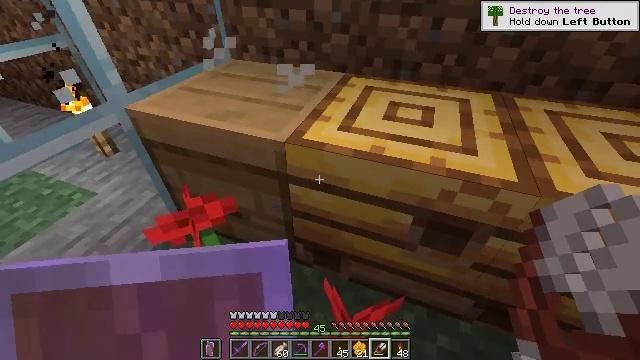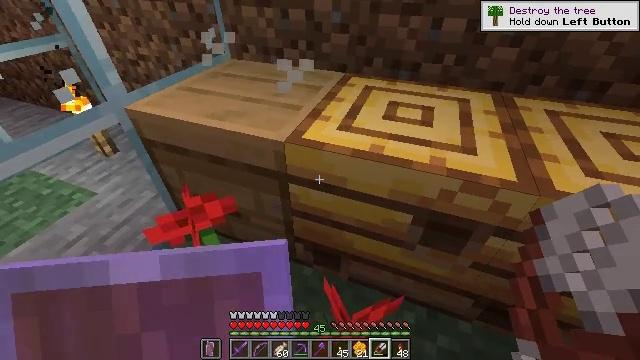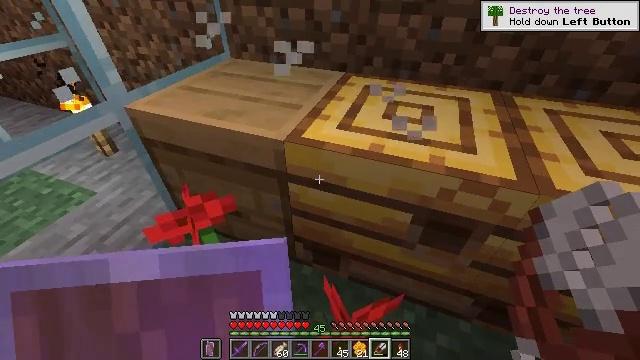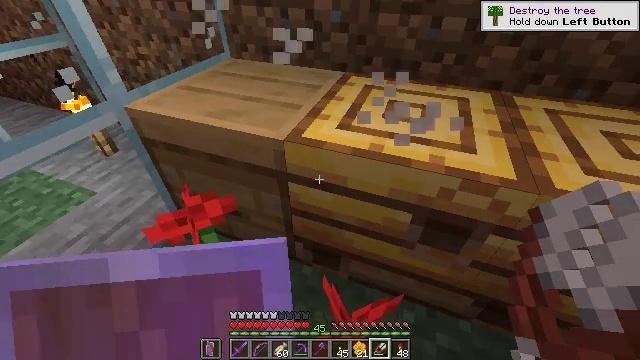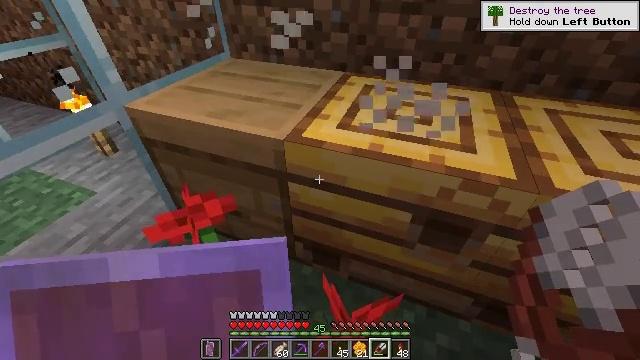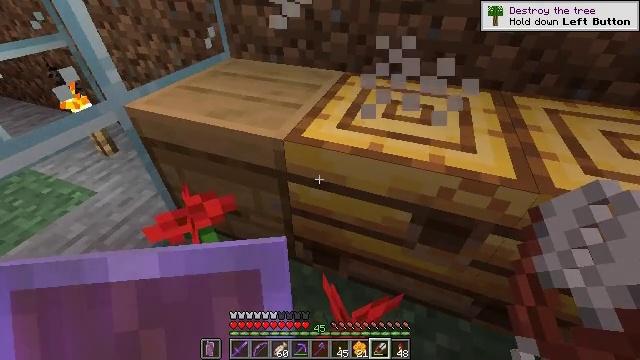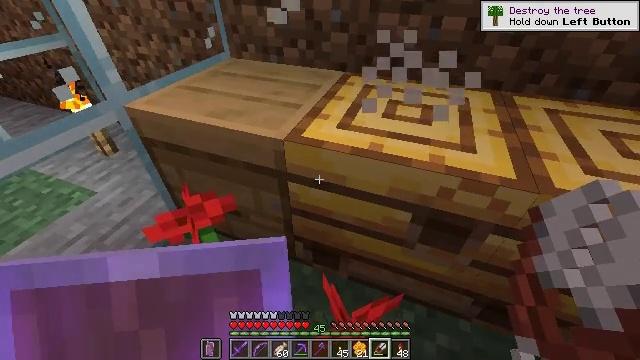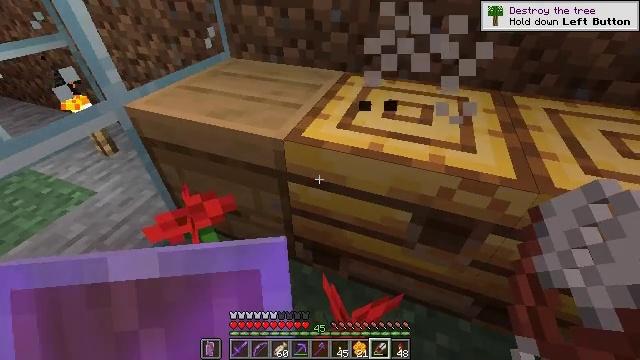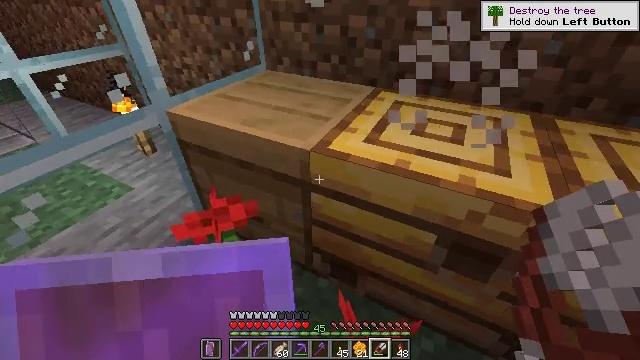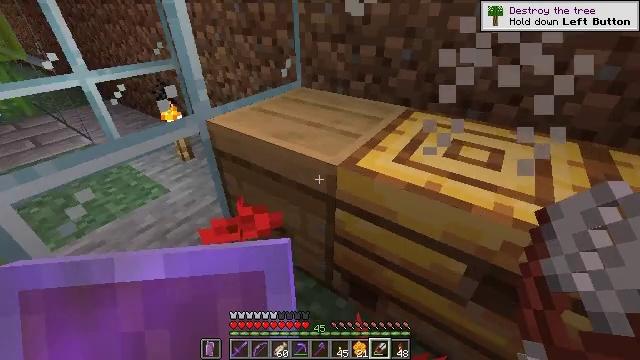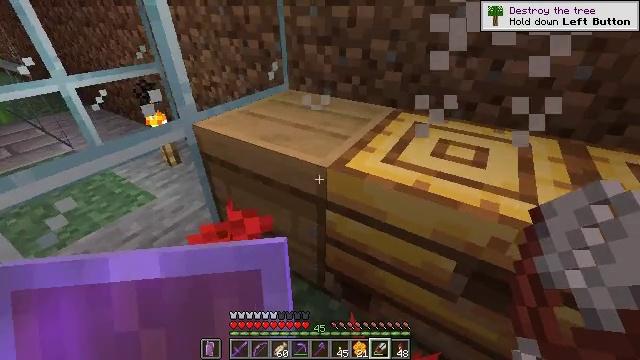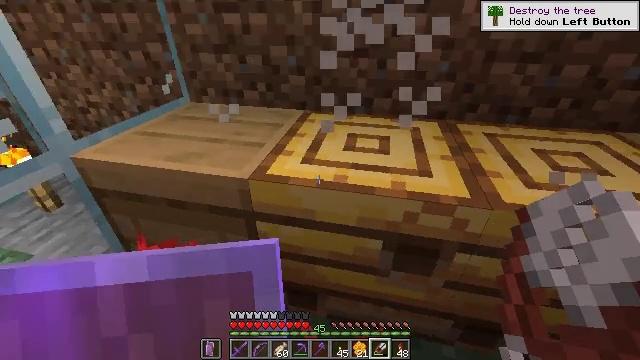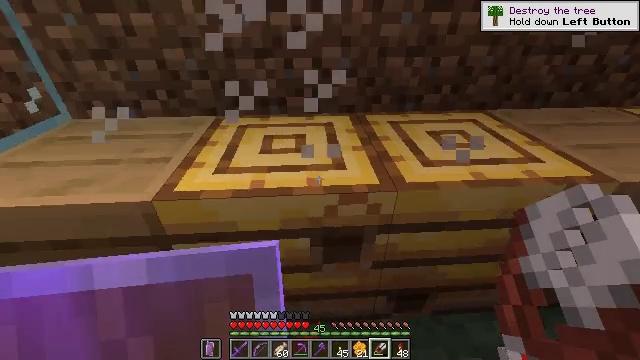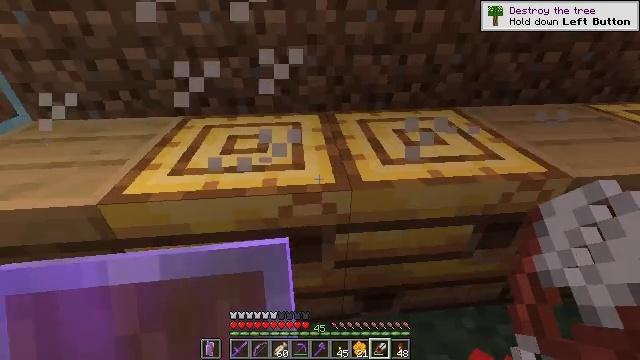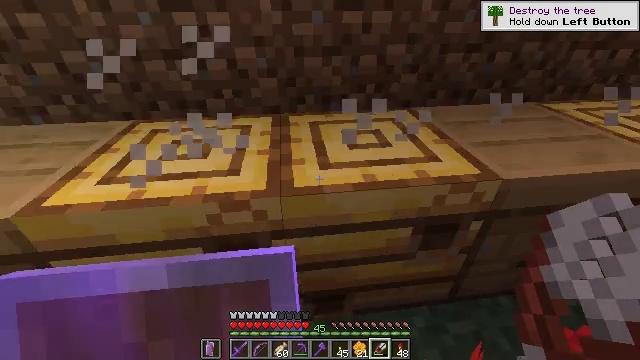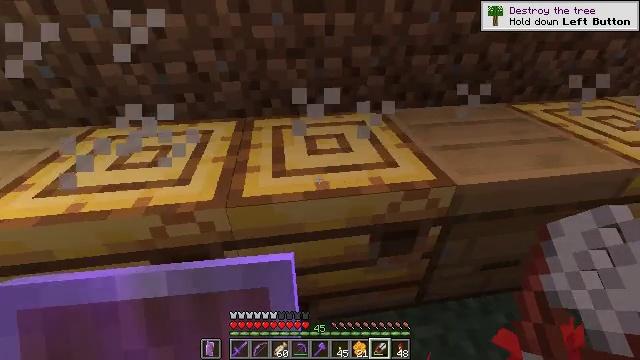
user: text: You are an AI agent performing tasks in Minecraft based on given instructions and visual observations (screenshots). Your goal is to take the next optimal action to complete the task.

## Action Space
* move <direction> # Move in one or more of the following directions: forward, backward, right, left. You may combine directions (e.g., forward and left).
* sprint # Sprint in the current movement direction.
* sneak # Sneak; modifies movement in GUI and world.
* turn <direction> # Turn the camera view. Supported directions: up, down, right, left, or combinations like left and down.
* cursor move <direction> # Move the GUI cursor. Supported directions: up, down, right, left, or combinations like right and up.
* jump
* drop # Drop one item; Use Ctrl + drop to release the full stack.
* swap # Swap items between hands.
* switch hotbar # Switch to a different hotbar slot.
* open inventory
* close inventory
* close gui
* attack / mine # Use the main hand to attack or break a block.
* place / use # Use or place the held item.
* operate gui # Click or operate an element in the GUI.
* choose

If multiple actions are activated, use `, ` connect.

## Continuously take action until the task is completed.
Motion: motion action
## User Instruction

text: Gather the light blue shulker box by attacking it.
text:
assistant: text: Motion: no_op
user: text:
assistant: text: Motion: no_op
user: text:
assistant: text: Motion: no_op
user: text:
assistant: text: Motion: no_op
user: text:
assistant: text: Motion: no_op
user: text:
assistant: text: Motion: no_op
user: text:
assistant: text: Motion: no_op
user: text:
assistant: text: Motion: turn left and up
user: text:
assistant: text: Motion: turn left and up
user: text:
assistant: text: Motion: turn right
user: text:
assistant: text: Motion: move right, turn right and up
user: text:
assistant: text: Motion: move right, turn right
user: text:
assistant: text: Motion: move right, turn right
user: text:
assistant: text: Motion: move right, turn right
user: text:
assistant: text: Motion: move right, turn right
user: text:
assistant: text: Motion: move right, turn right
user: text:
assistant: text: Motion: move right, turn right
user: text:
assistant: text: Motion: move right
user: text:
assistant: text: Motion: move right
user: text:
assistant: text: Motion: no_op
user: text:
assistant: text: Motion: no_op
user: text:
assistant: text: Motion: no_op
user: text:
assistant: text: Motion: no_op
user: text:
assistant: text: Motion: no_op
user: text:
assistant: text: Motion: no_op
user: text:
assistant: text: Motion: no_op
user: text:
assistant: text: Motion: turn right and down
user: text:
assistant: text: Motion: turn right and down
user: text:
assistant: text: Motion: no_op
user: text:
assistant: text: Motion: turn down